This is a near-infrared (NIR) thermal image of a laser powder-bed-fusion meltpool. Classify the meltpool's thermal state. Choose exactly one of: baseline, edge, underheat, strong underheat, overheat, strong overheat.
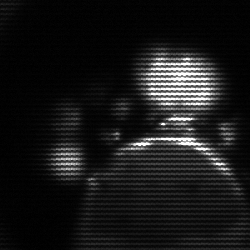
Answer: baseline